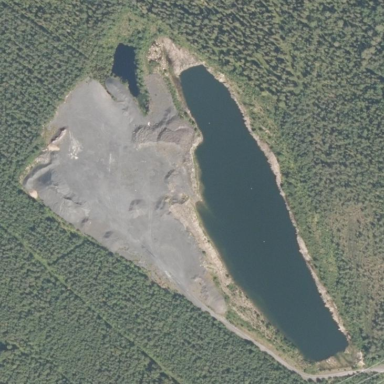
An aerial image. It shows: Quarry area.